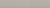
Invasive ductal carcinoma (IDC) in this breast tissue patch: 0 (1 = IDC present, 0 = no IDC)